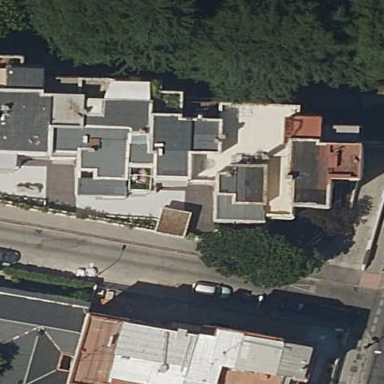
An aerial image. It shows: Terrace building.